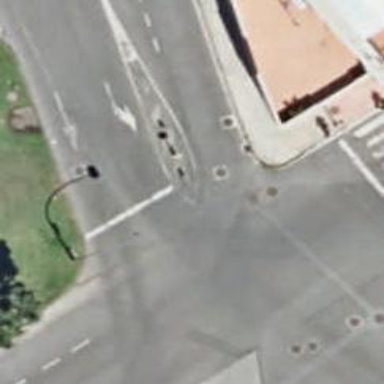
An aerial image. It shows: Traffic signals at road crossing.